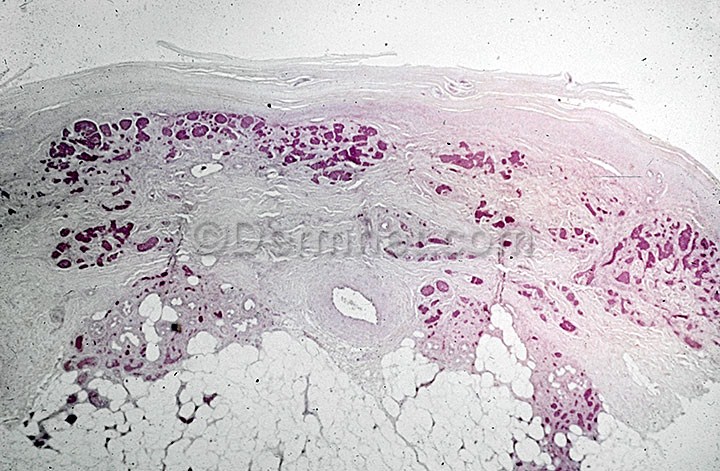
Disease: Systemic Disease